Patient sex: F
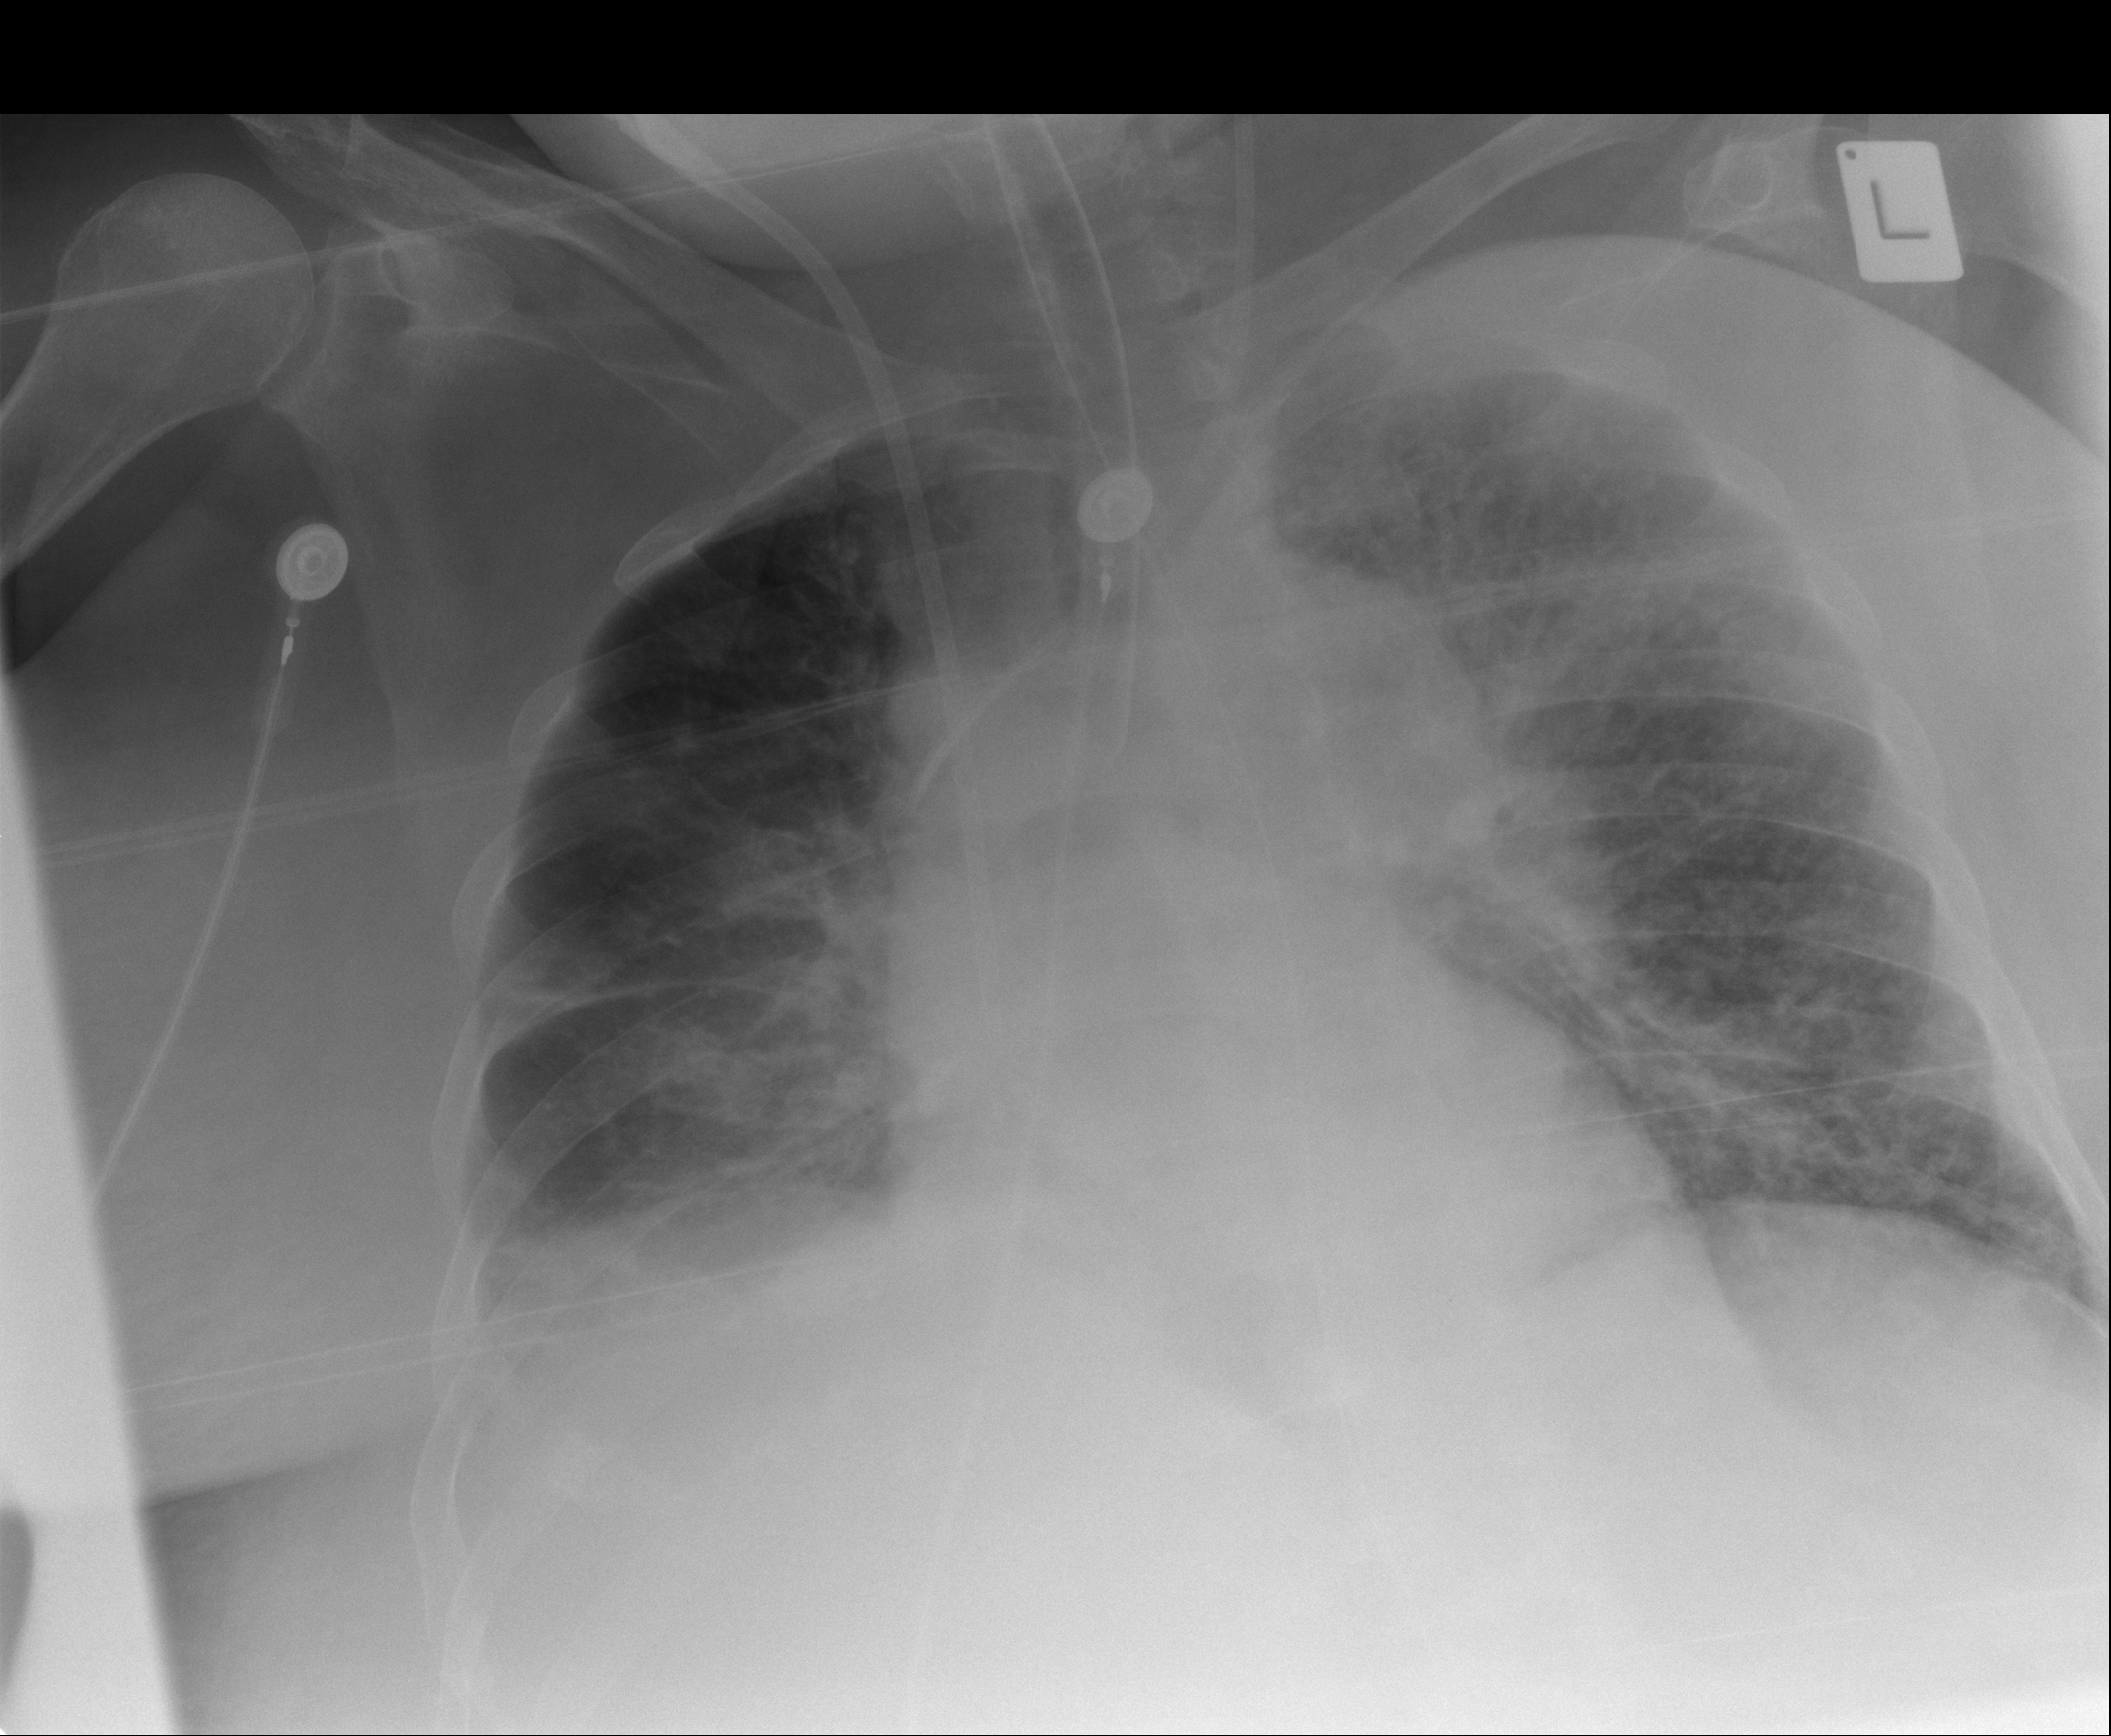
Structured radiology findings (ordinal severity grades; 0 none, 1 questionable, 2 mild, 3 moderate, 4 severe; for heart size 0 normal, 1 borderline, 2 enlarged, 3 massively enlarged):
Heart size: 1
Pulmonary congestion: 3
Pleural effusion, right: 2
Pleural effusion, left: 0
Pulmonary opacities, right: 2
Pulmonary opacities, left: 2
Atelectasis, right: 2
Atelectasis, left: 0